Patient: sex M, age 36
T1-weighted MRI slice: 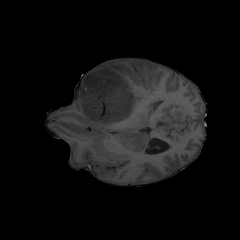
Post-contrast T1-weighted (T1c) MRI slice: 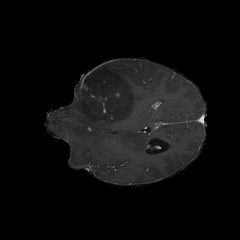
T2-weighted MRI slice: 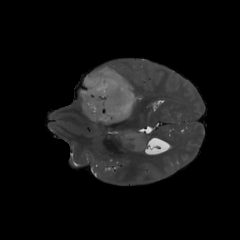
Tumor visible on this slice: yes
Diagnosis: Glioblastoma, IDH-wildtype
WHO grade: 4